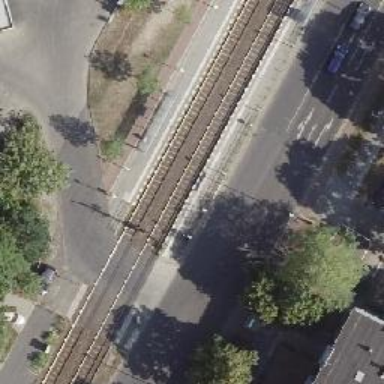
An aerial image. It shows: Tram stop position for public transport.